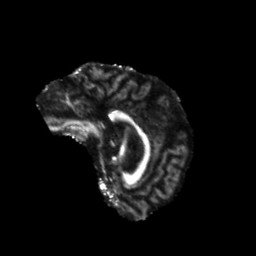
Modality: FA
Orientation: sagittal
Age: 68
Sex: female
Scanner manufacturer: siemens
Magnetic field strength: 3 T
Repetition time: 5.25 s
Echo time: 0.08 s